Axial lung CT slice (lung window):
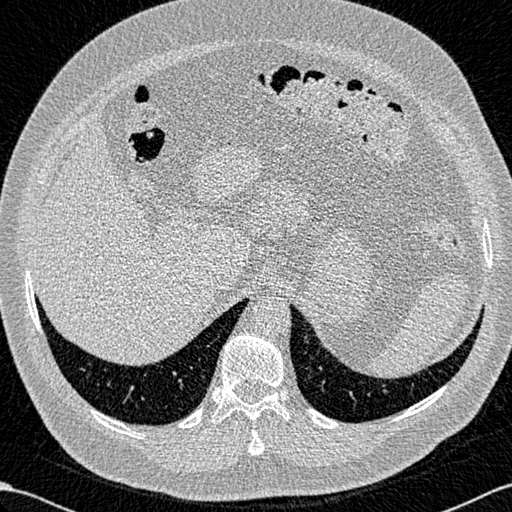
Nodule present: no